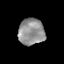
Tissue: prostate
Cell type: Epithelial cells
Senescence score: 0.3315
Nuclear area (px): 667
Mean DAPI intensity: 148.124